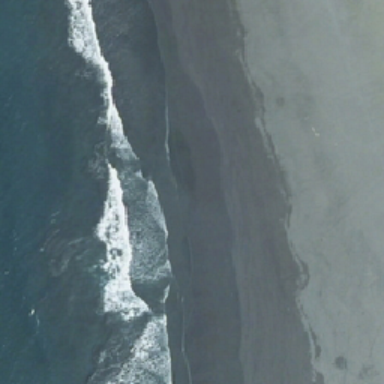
The beach and the surging waves .